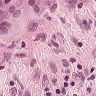
Metastatic tissue present: yes